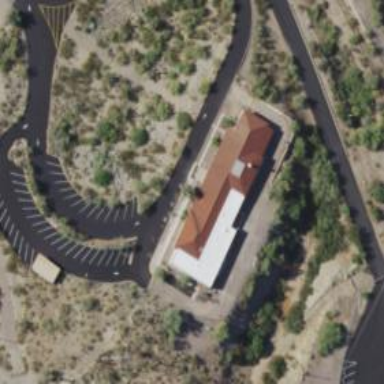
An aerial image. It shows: Parking area.